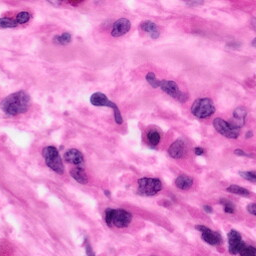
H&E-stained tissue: Pancreatic